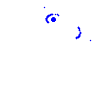
Particle: pion